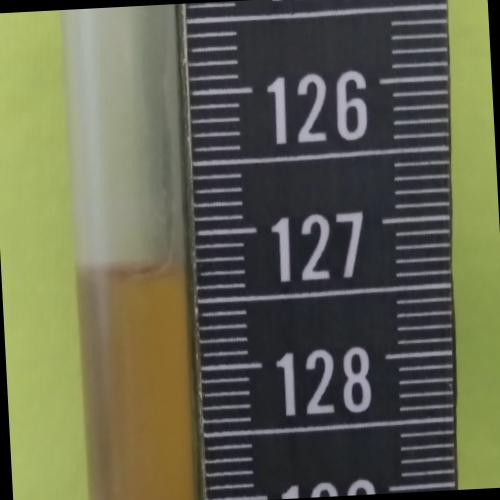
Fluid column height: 127.2 cm